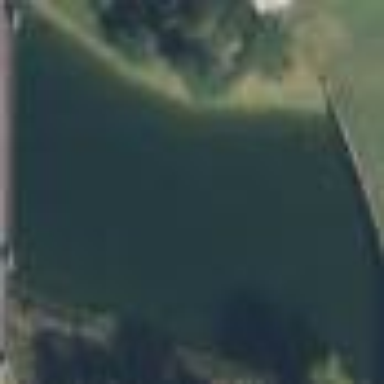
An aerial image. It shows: Scenic view of water hazard on golf course. The natural water feature adds beauty to the landscape.